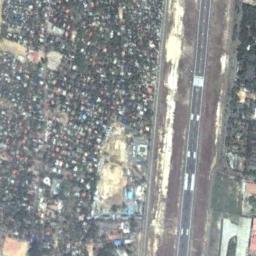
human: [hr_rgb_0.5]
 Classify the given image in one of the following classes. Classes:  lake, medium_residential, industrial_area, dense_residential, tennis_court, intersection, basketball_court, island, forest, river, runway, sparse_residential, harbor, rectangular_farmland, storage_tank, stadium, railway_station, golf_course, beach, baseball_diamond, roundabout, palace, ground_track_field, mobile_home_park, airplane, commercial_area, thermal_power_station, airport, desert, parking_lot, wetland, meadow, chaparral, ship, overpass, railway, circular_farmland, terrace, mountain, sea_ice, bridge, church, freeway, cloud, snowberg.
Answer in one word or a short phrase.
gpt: runway